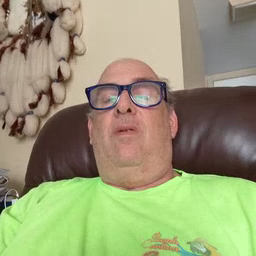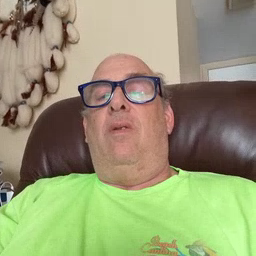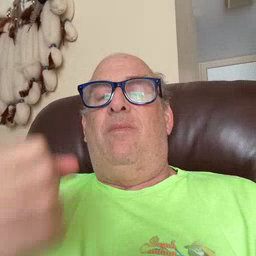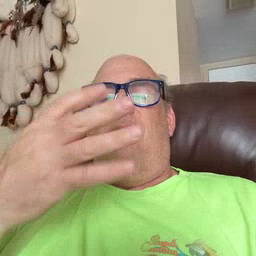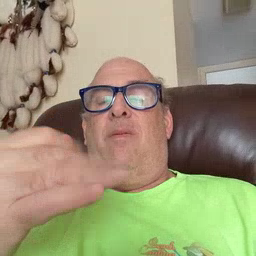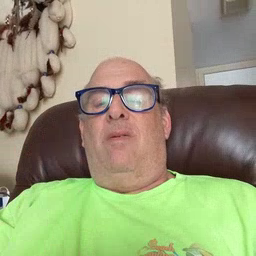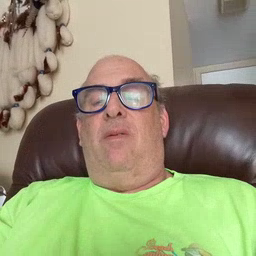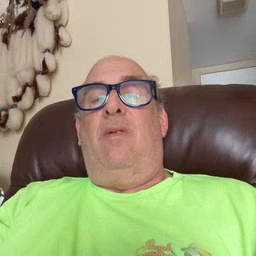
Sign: many